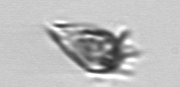
Label: Paratontonia_gracillima